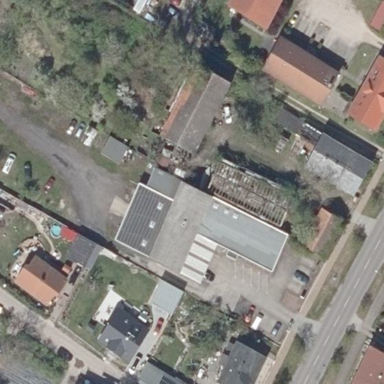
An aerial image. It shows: Car shop building.